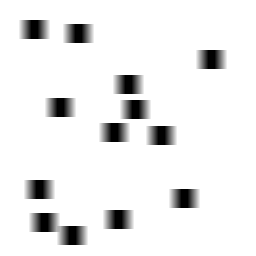
Squares: 13
Triangles: 0
Stars: 0
Total shapes: 13